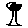
Label: tree